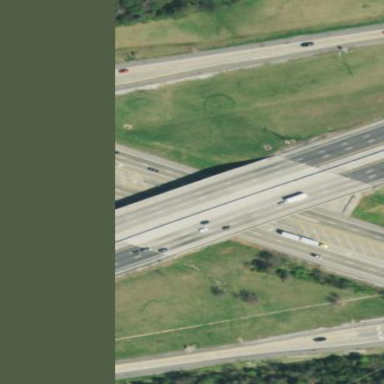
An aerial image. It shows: Bridge that serves as overpass.